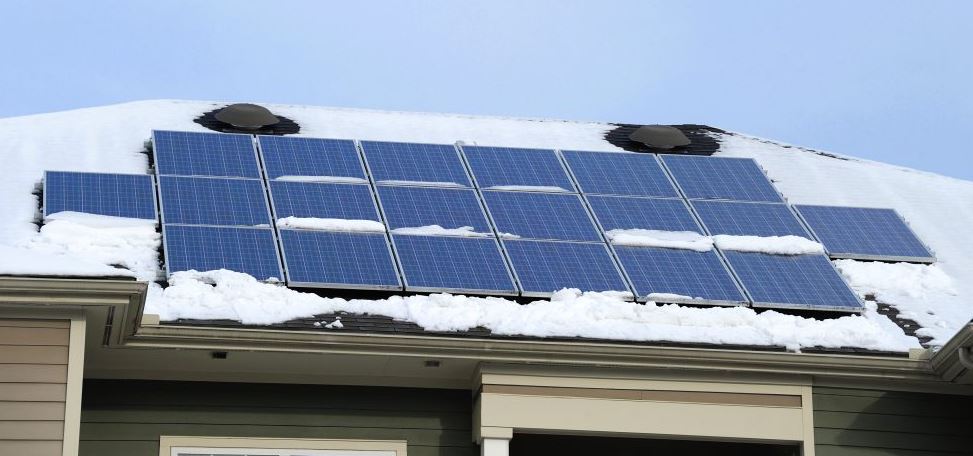
Label: Snow-Covered